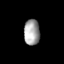
Tissue: skin
Cell type: Fibroblasts
Senescence score: 0.7691
Nuclear area (px): 396
Mean DAPI intensity: 164.066